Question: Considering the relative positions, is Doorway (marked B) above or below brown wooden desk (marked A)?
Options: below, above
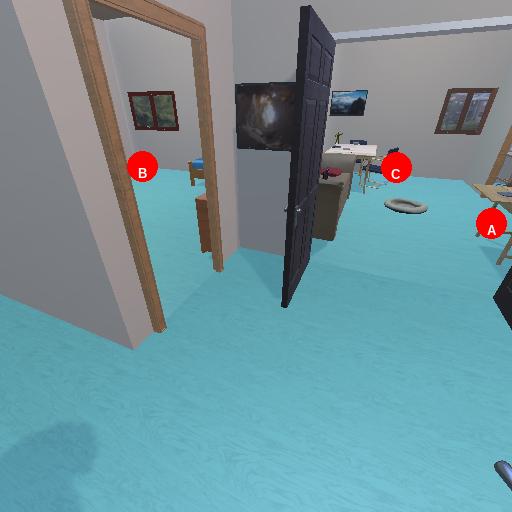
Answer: below